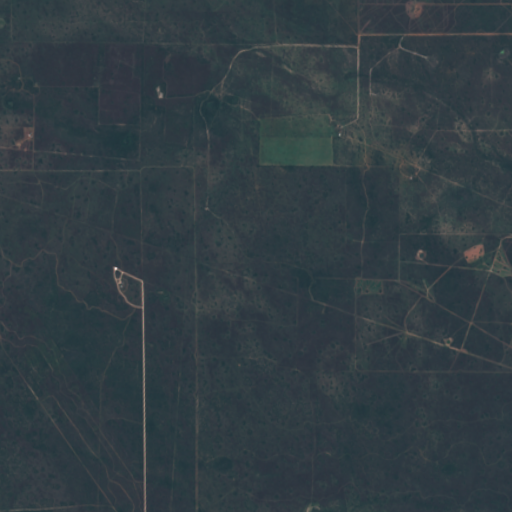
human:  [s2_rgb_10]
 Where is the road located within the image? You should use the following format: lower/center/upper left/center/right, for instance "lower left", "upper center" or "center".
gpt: The road is located in the upper right of the image.
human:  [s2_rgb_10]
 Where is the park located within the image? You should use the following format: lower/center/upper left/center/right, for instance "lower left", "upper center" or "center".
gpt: There is no park in the image.